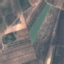
Land use / land cover: PermanentCrop